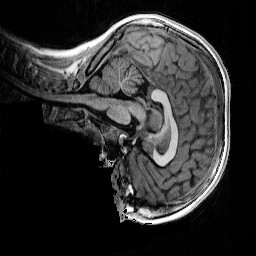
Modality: T1w
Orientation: sagittal
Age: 10
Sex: male
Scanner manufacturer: siemens
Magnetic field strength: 3 T
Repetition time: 4 s
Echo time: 0.00289 s